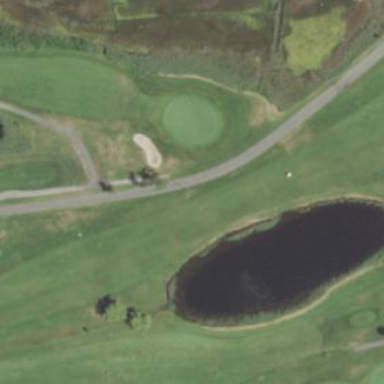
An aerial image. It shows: Area with grass used as rough in golf course.